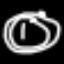
Label: clock